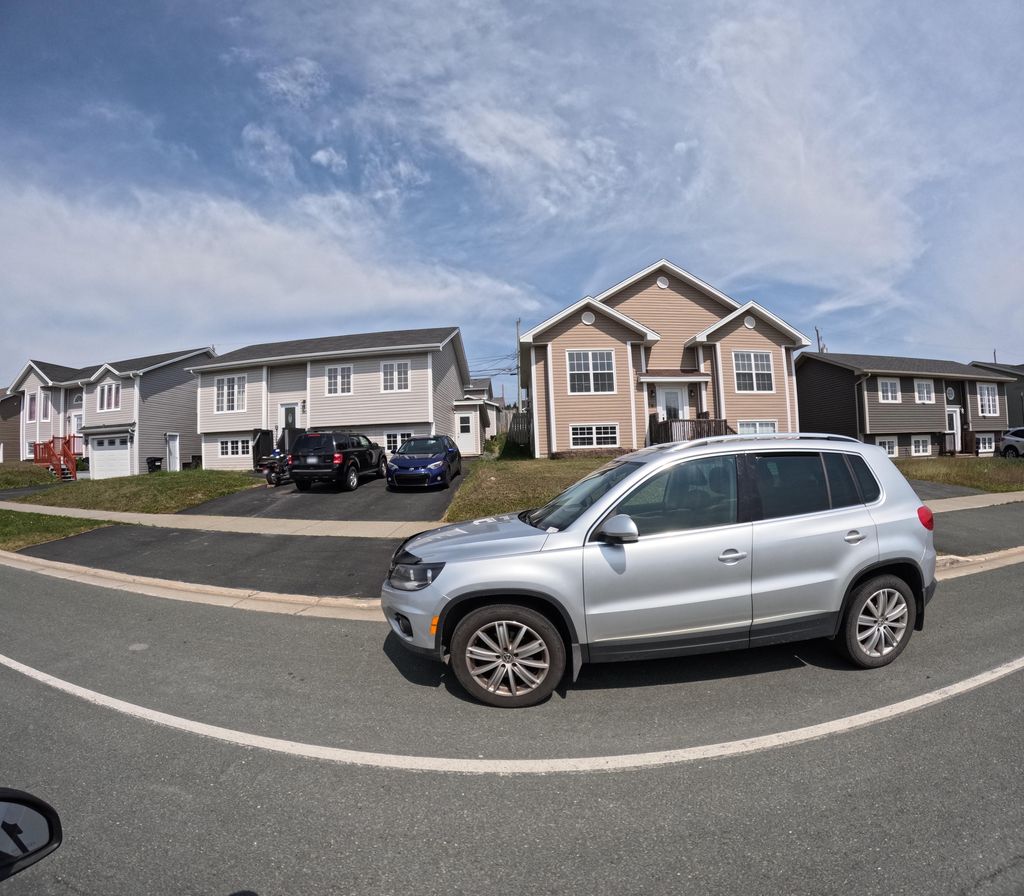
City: st_johns